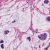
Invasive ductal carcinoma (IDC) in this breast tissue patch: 1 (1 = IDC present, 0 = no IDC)